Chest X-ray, AP view. Patient: 40 years old, sex F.
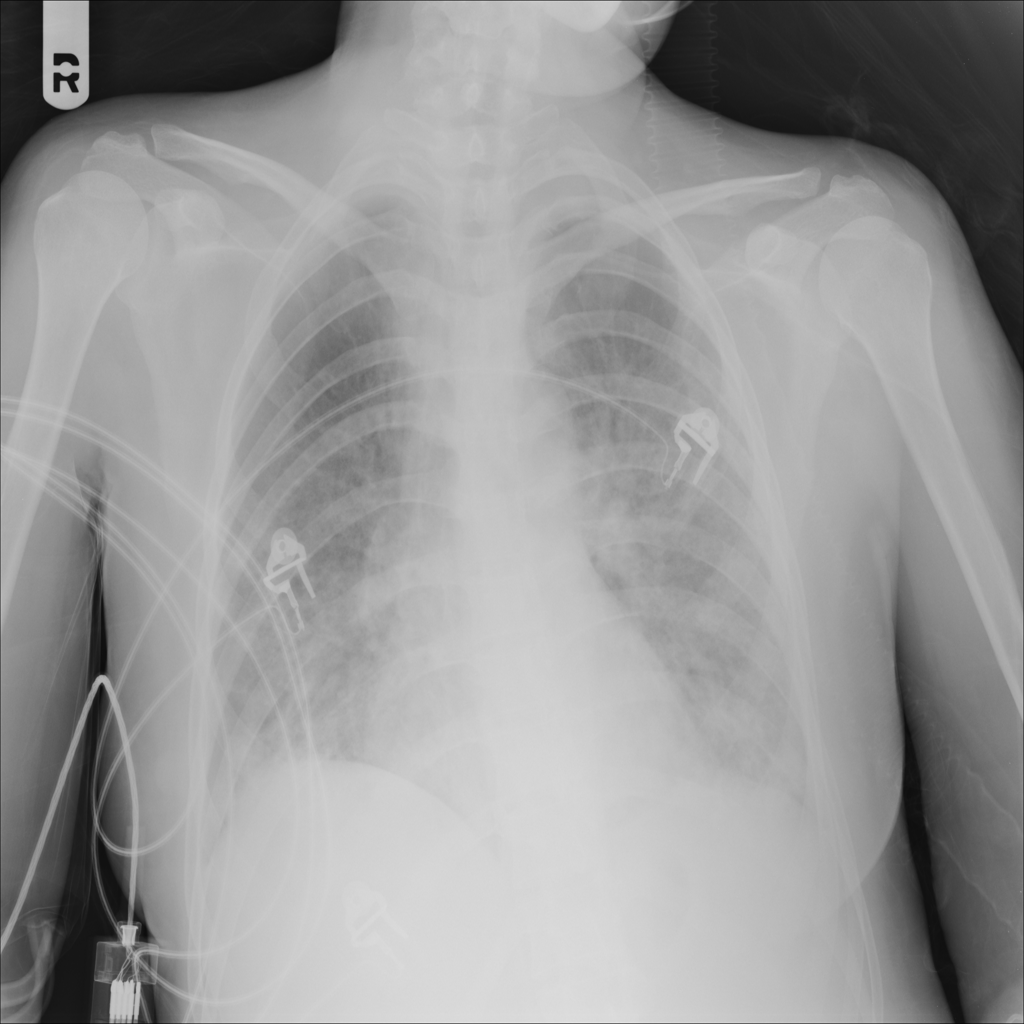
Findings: Effusion, Infiltration